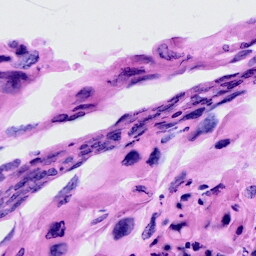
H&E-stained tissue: Cervix